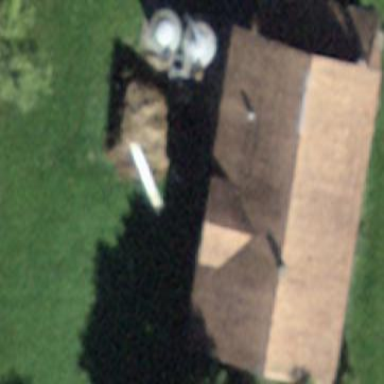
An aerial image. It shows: Farm building.